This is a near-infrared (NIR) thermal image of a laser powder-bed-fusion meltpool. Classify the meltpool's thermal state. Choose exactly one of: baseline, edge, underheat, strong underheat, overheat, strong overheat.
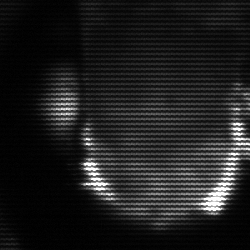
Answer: baseline